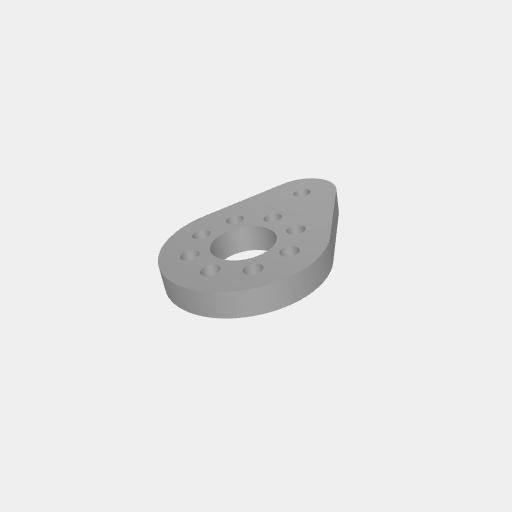
Part: HubMountControlArm24